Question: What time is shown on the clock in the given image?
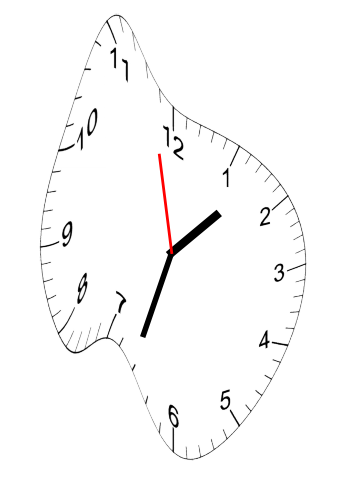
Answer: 01:32:58